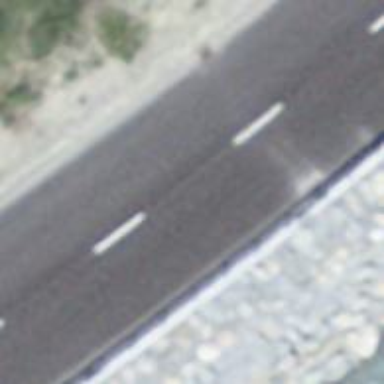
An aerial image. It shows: Primary road with asphalt surface.